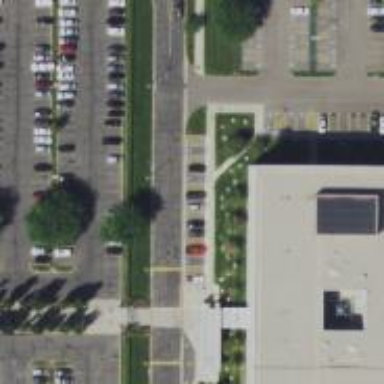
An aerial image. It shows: Parking space is available.